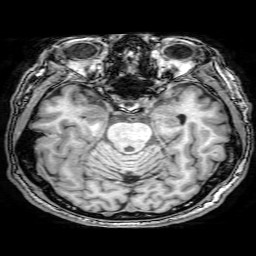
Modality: T1w
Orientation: coronal
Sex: male
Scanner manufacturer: philips
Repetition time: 0.008268 s
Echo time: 0.00383 s